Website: crate-barrel
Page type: gifting
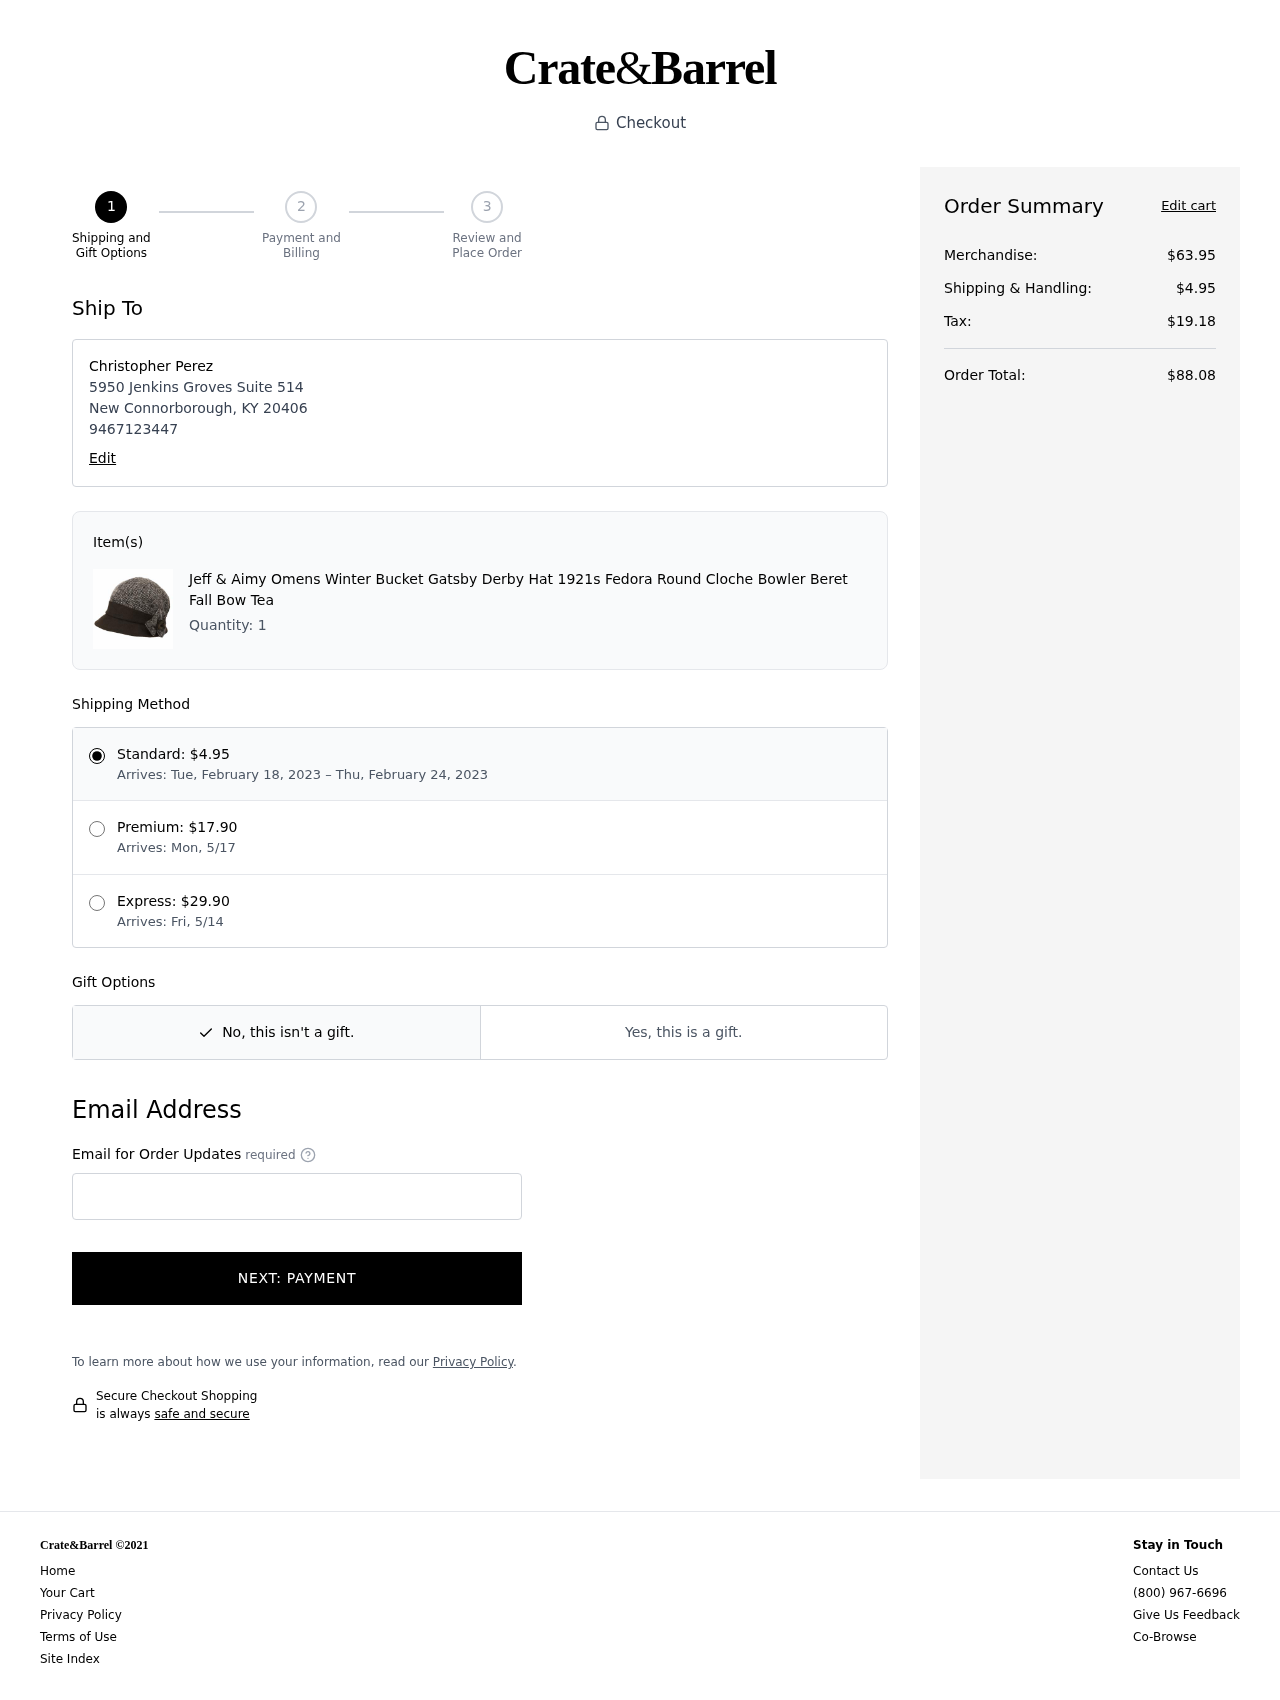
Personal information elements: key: PII_CITY
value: New Connorborough
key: PII_FULLNAME
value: Christopher Perez
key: PII_PHONE
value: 9467123447
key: PII_POSTCODE
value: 20406
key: PII_STATE_ABBR
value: KY
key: PII_STREET
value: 5950 Jenkins Groves Suite 514
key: PII_EMAIL
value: christopher.perez@hotmail.com
Product elements: key: PRODUCT1_NAME
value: Jeff & Aimy Omens Winter Bucket Gatsby Derby Hat 1921s Fedora Round Cloche Bowler Beret Fall Bow Tea
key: PRODUCT1_QUANTITY
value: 1
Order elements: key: ORDER_SHIPPING_DATE
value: February 18, 2023
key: ORDER_DELIVERY_DATE
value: February 24, 2023
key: ORDER_SUBTOTAL
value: $63.95
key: ORDER_SHIPPING_COST
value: $4.95
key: ORDER_TAX
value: $19.18
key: ORDER_TOTAL
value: $88.08